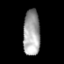
Tissue: prostate
Cell type: T cells
Senescence score: 0.2879
Nuclear area (px): 763
Mean DAPI intensity: 162.123